Question: What is the color of the ball at (2, 2, 2)? The answer is the name of the color, with the first letter capitalized. You can choose an answer from Red, Green, Orange, Cyan, Purple, Blue and Yellow.
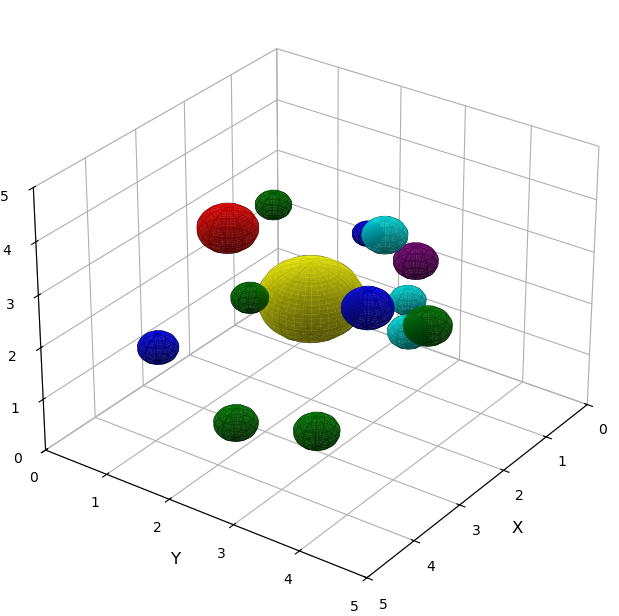
Answer: Yellow